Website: crate-barrel
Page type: account-selection
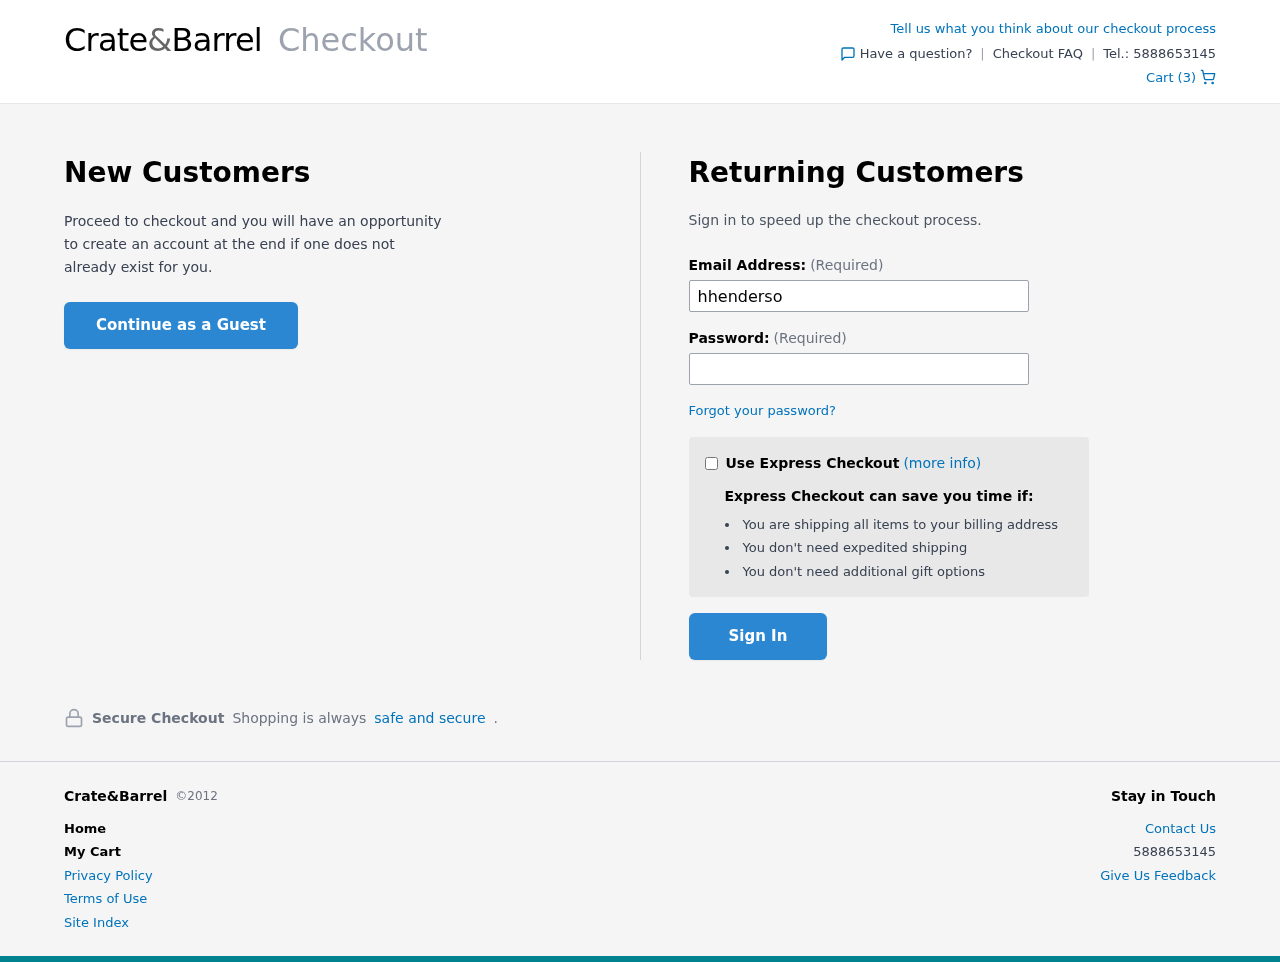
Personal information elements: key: PII_EMAIL
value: hhenderson@gmail.com
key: PII_PHONE
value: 5888653145
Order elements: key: ORDER_NUM_ITEMS
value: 3